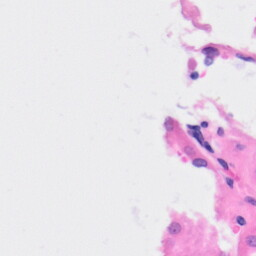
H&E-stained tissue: Kidney